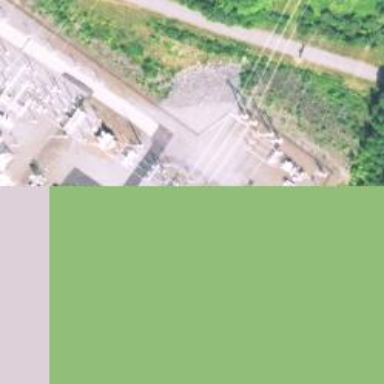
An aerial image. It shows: Switch for power supply.